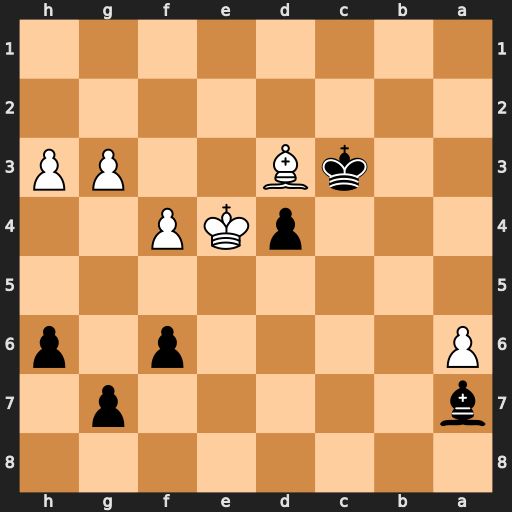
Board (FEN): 8/b5p1/P4p1p/8/3pKP2/2kB2PP/8/8
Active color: b
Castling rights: -
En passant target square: -
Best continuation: f5+ Kd5 Kxd3